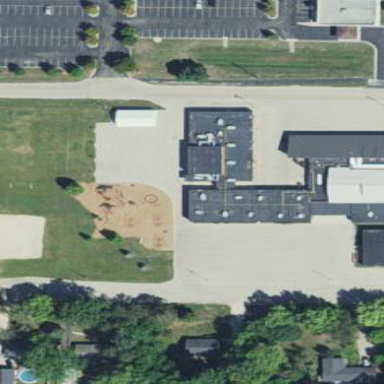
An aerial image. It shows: School.